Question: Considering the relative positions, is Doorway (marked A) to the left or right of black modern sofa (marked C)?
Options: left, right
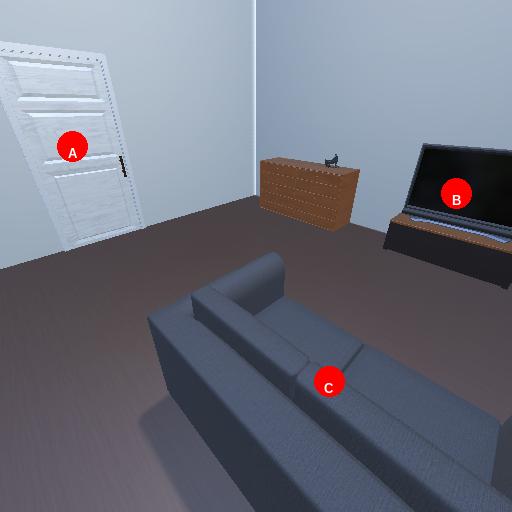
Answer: left